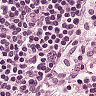
Metastatic tissue present: no